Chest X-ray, AP view. Patient: 72 years old, sex F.
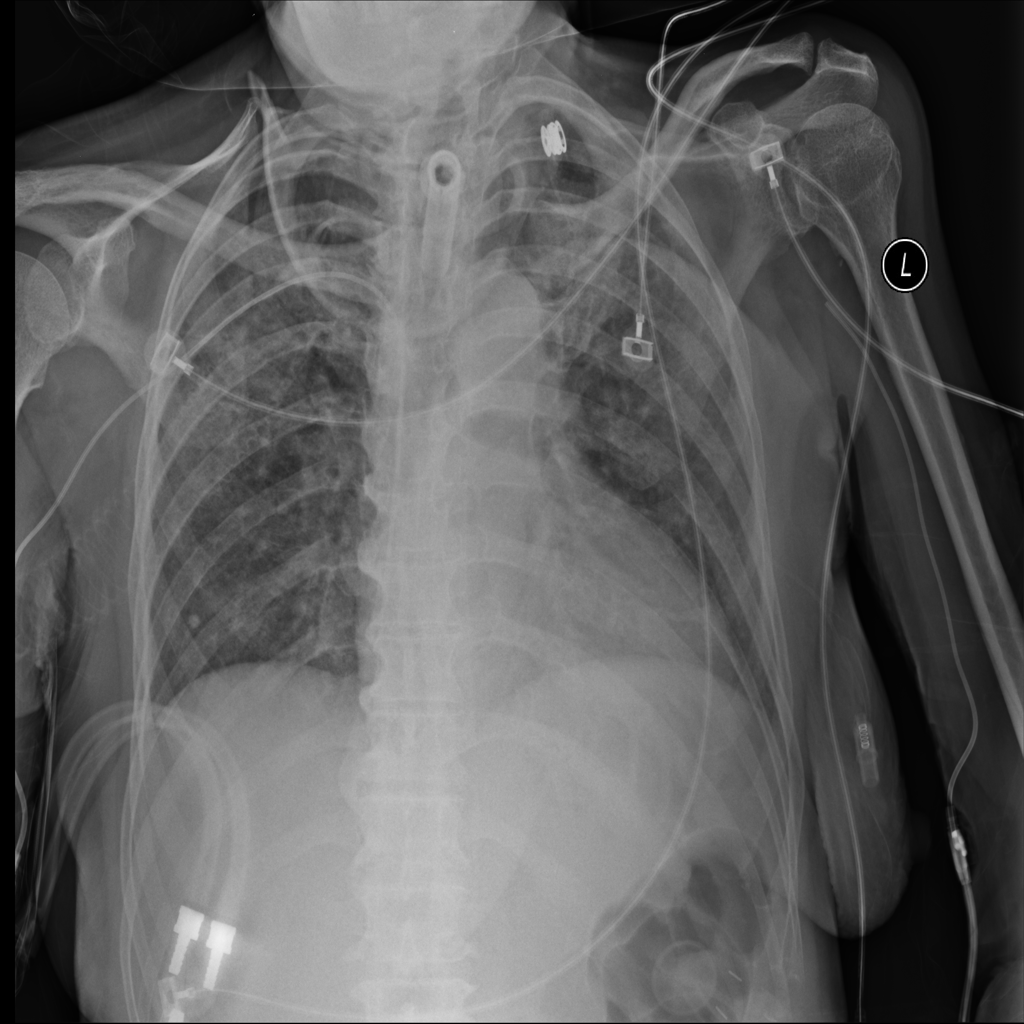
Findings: Infiltration